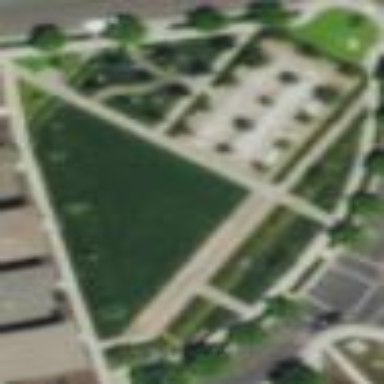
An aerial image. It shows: Park.